Question: My goal is to do two things:
-Count the number of 'votes' (this table is called 'votes') for each 'songID' in a particular room.
-Find out if the userID has at least one vote for a song(in a particular room)
The 'userID' and 'RoomID' are passed into the queries. I am not sure how to 'loop' through each 'songID'. Do I run two queries - first get each 'songID' and then run a 'for' loop to get the above information (using Java for this)?

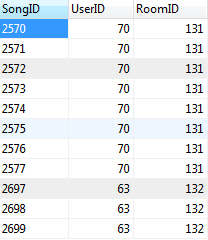
Answer: '''
select SongID, count(*) as voteCount,
case when exists(
select 1 from votes b
where b.songID = a.songId and b.RoomID = ? and b.UserID = ? )
then 'Yes' else 'No' end case as didUserVote
from votes a
where a.RoomID = ?
group by SongID
'''
If that doesn't work, try this - the third column will be null if the user didn't vote for the song, and 'UserID' if they did.
'''
select a.SongID, count(*) as voteCount, b.UserID
from votes a left join votes b on a.songID = b.songID and b.RoomID = ? and b.UserID = ?
where a.RoomID = ?
group by a.SongID, b.UserID
'''